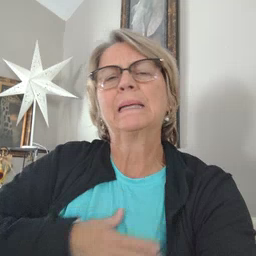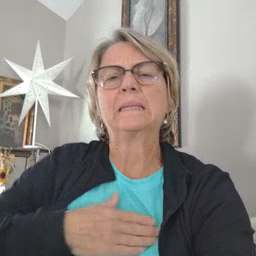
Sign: please